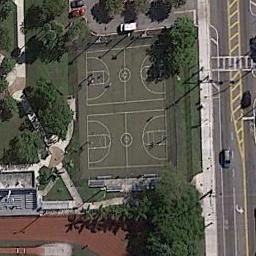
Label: basketball_court